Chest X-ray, PA view. Patient: 53 years old, sex M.
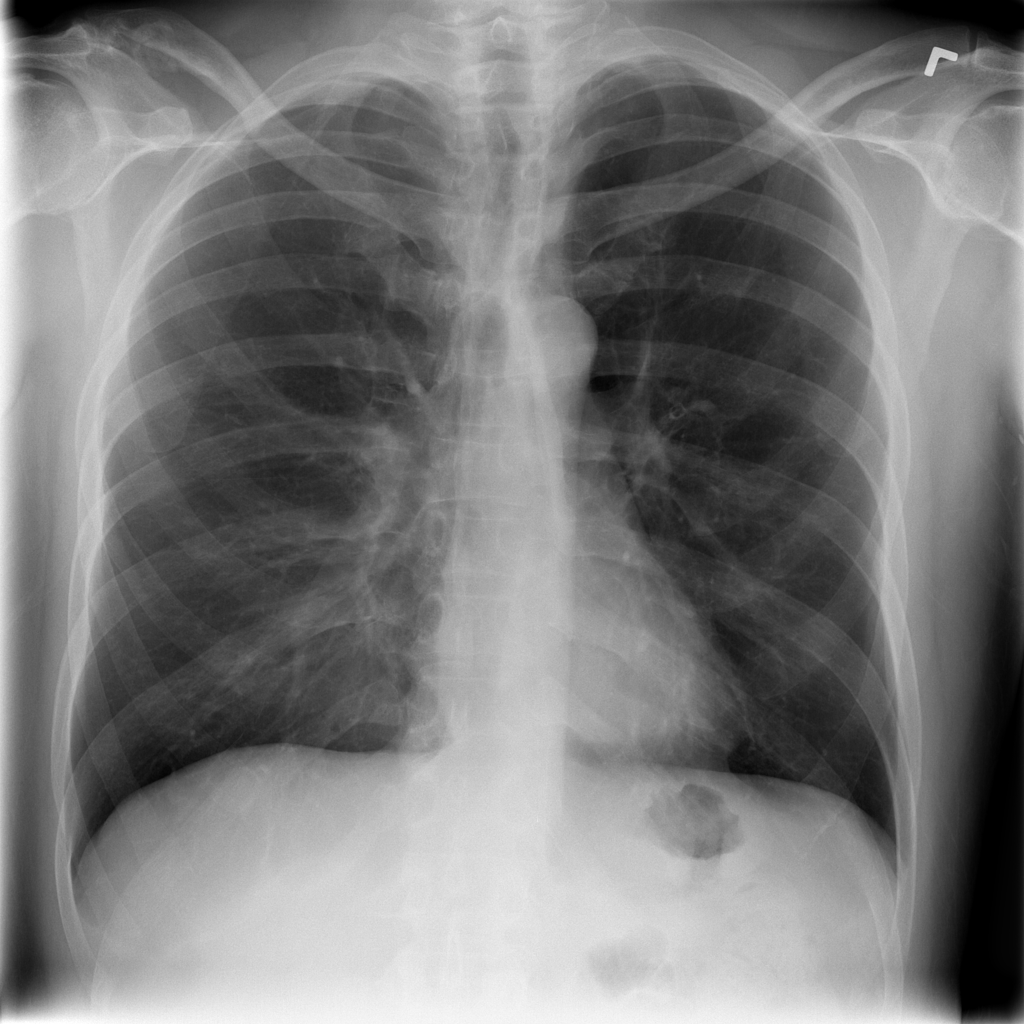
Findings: No Finding